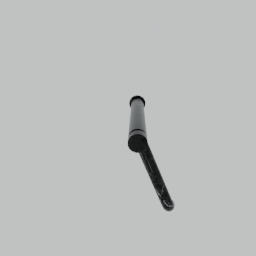
Label: appliances